Field crop: maize
Growth stage: 2
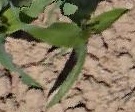
Species: maize